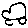
Label: car